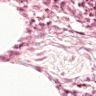
Metastatic tissue present: no